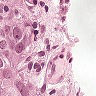
Metastatic tissue present: yes